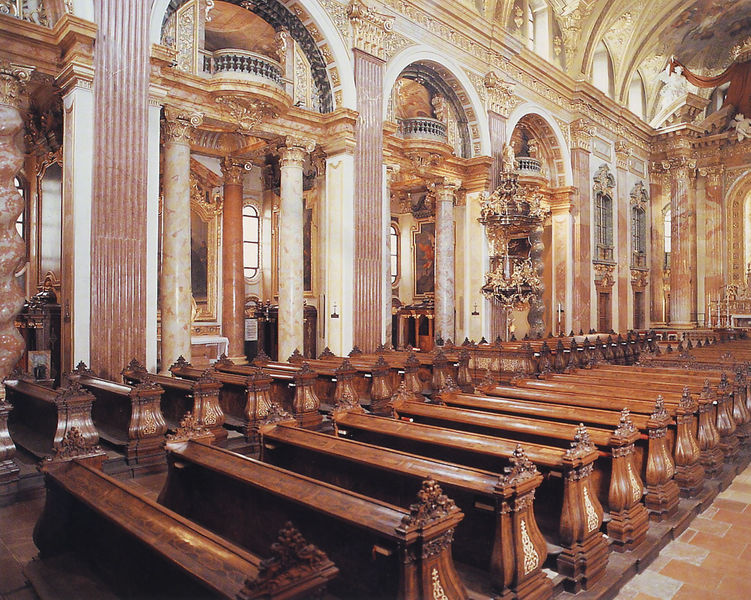
Titel: Universitätskirche (Jesuitenkirche)
Künstler: Andrea Pozzo
Standort: Wien, Universitätskirche (Jesuitenkirche) (EU - AUT)
Schlagwörter: dunkel, weiß, braun, holz, marmor, säule, säulen, barock, stein, kirche, gold, decke, rokkoko, balkon, seitlich, bogen, farbe, bank, pilaster, gestühl, logen, bögen, gang, vergoldet, links, fliesen, bänke, hauptschiff, verziert, kirchenschiff, kirchenbänke, kanzel, fließen, hölzern, basilika, säile, gänge, kapellen, bämke